Interaction volume radius: 5 \u00c5
Interaction volume height: 15 \u00c5
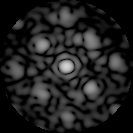
Disorder parameter: 0.5101